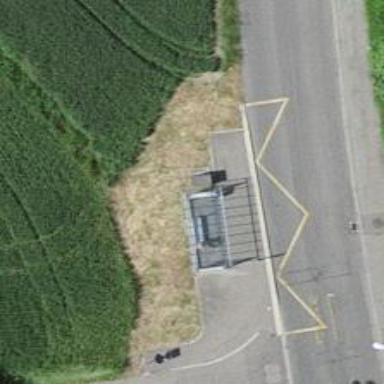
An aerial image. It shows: Bus stop with shelter. It is platform for public transport.